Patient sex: M
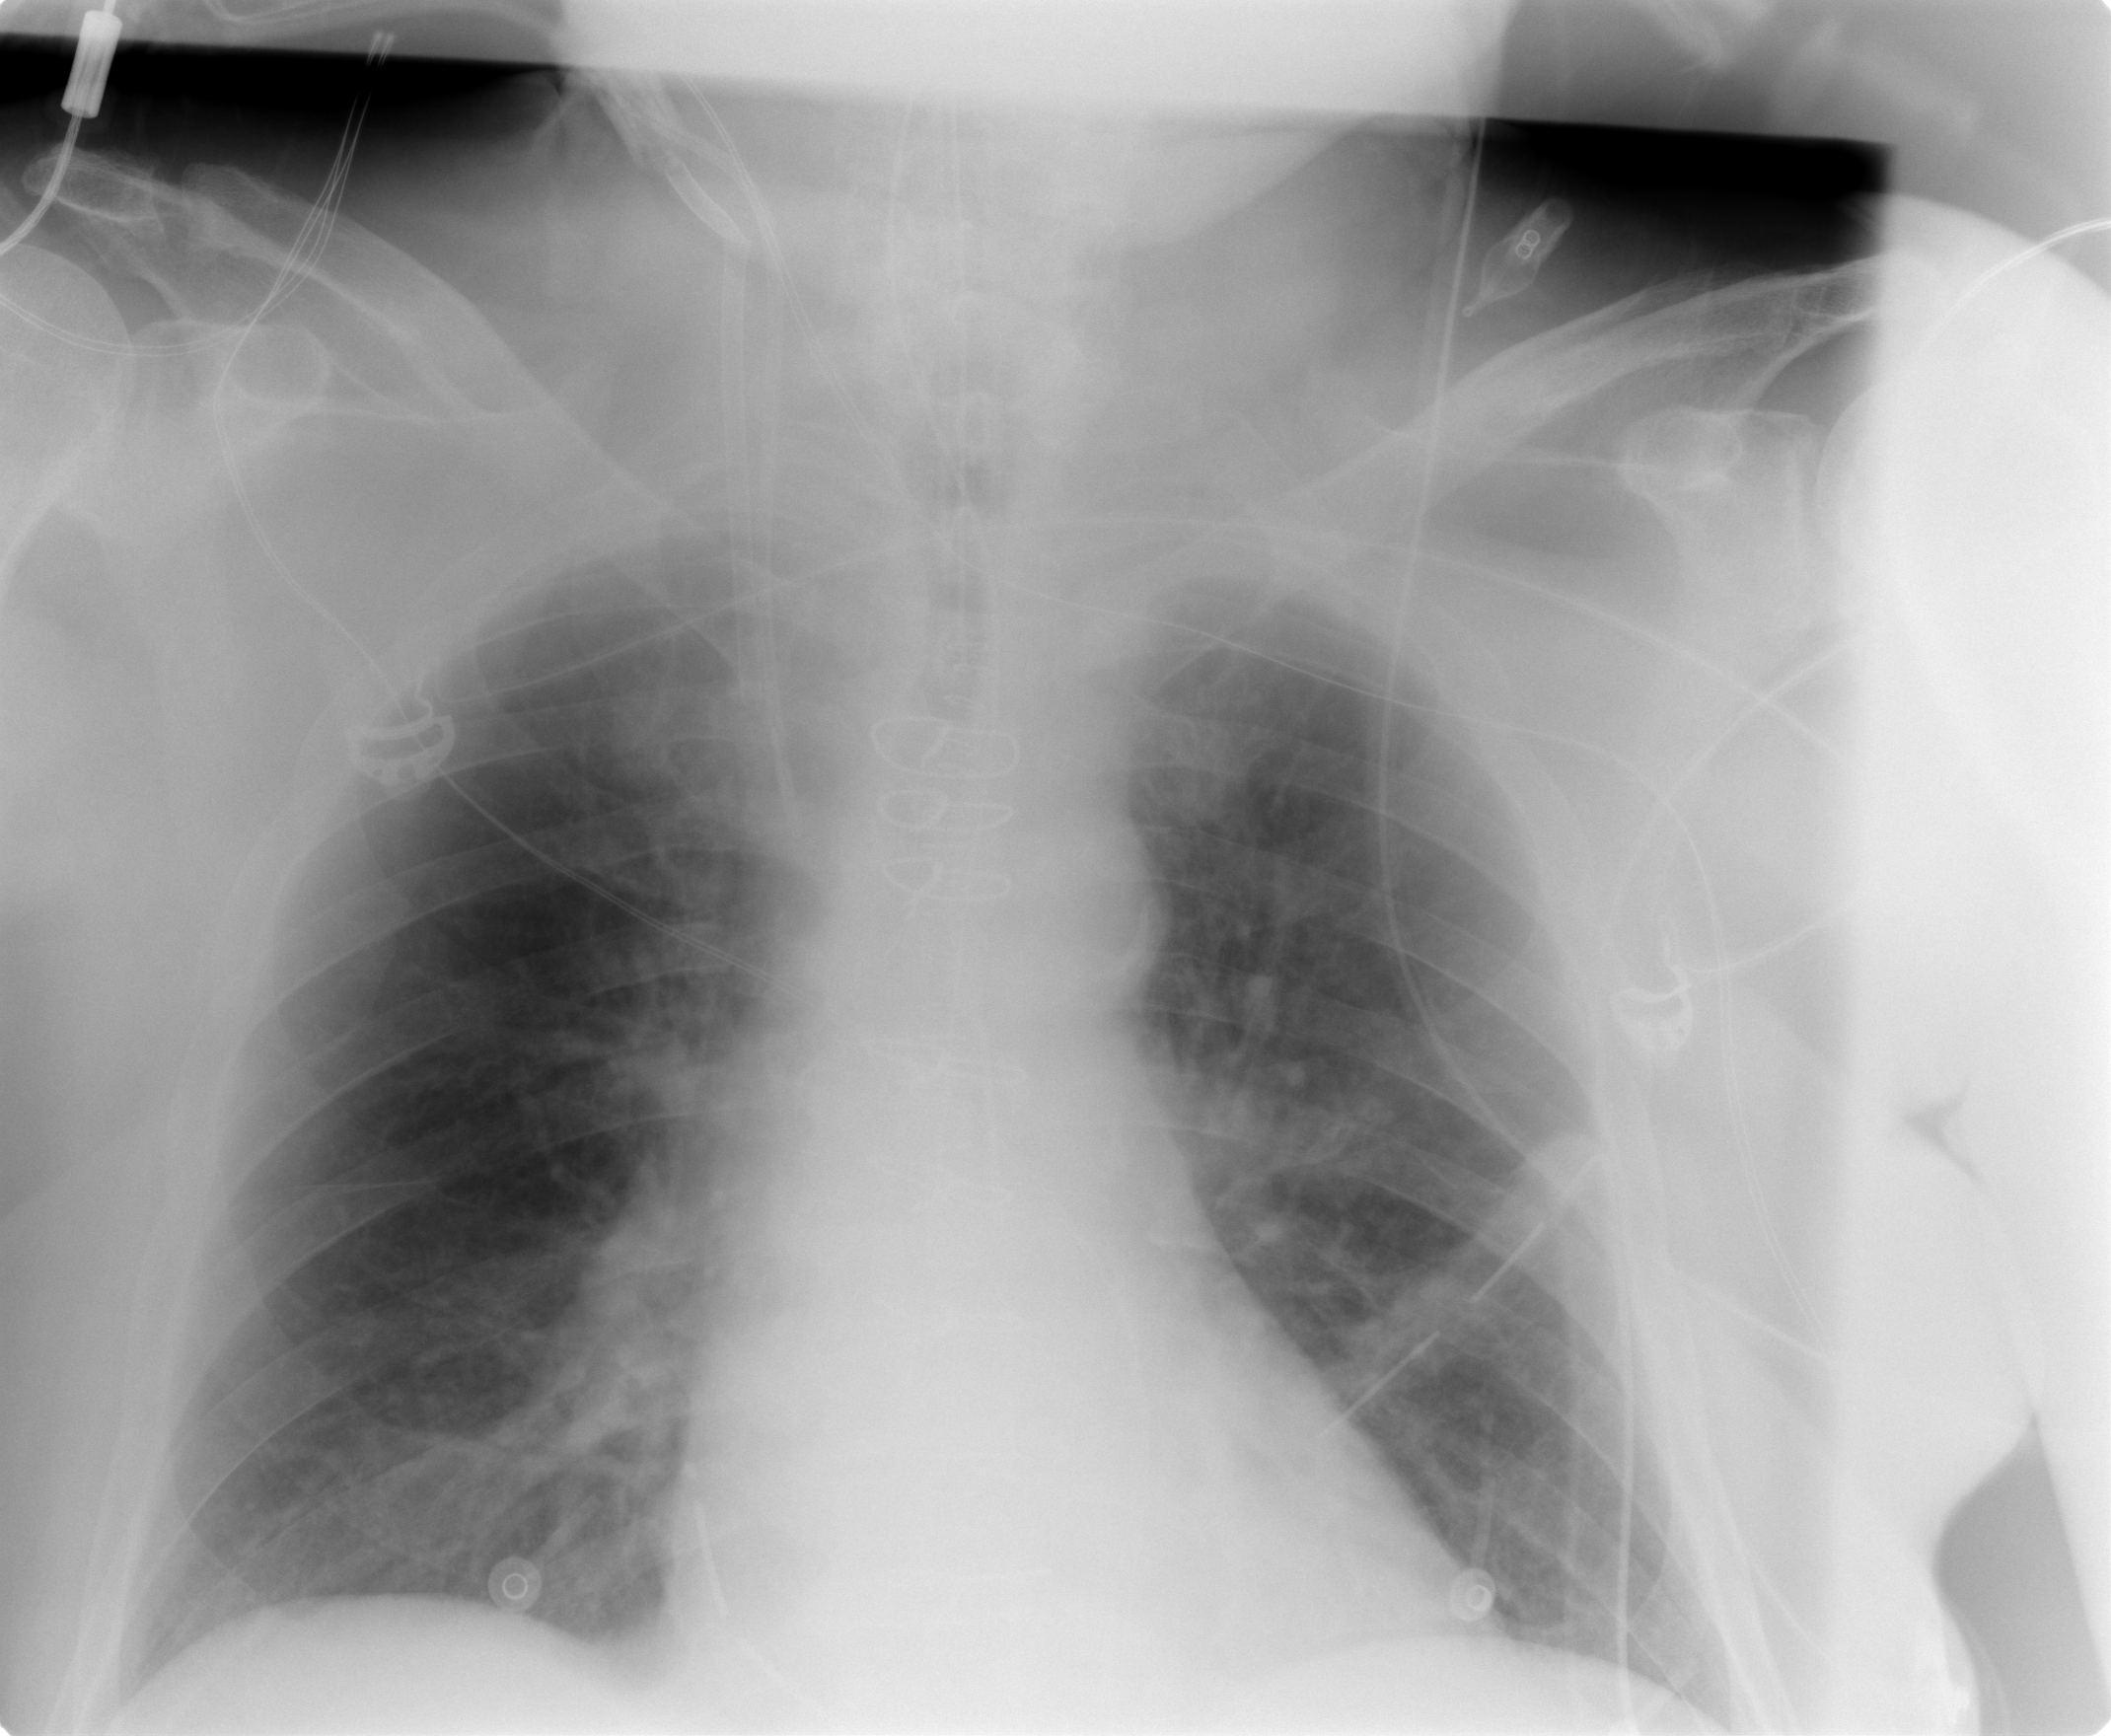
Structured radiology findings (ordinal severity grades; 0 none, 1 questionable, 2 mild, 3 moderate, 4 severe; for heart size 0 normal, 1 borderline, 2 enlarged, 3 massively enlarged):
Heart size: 0
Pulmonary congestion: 2
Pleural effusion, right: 0
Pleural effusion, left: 0
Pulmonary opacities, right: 2
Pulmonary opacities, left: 0
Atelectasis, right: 2
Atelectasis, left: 0